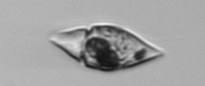
Label: Amphidinium